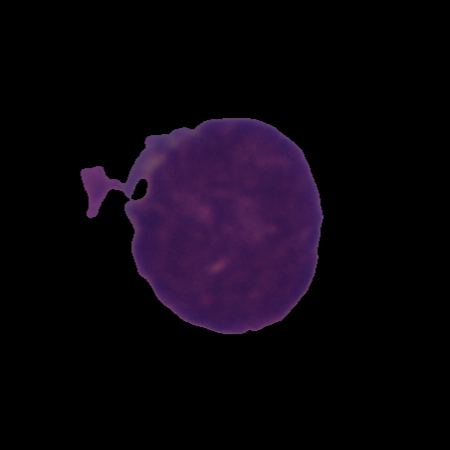
Label: cancer